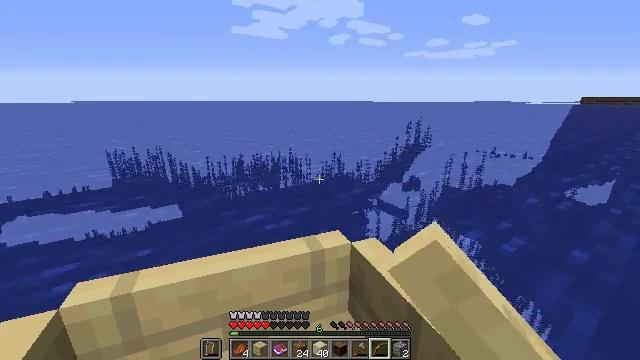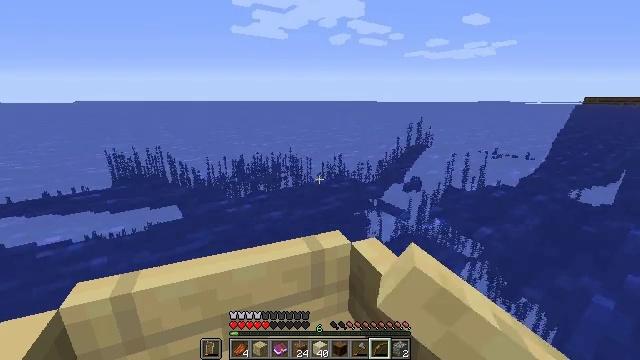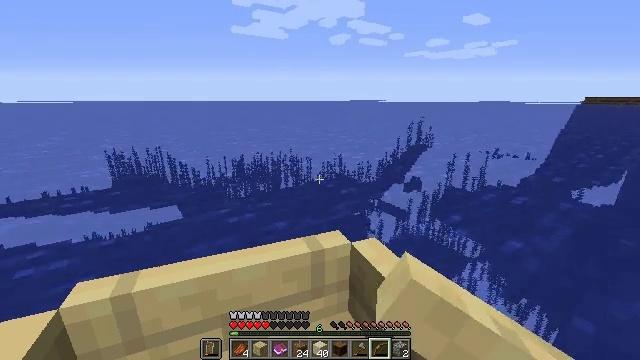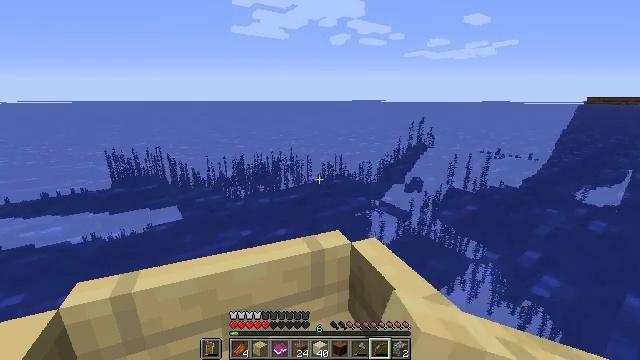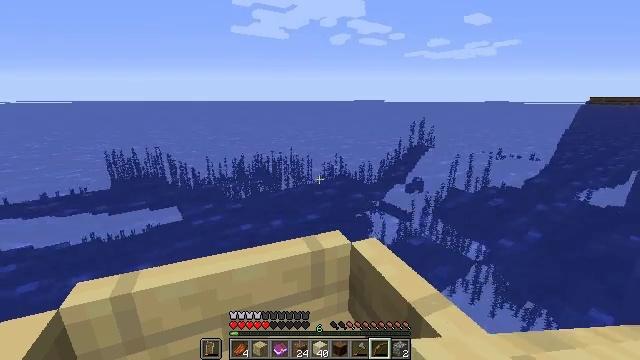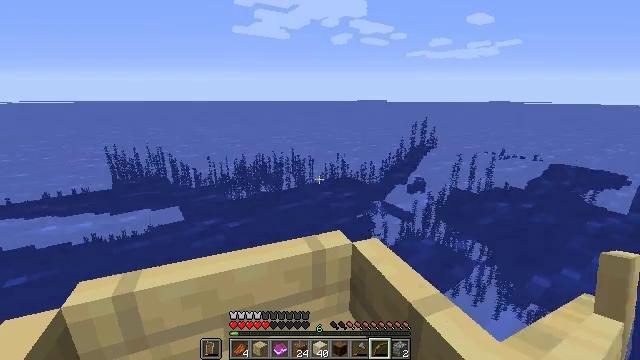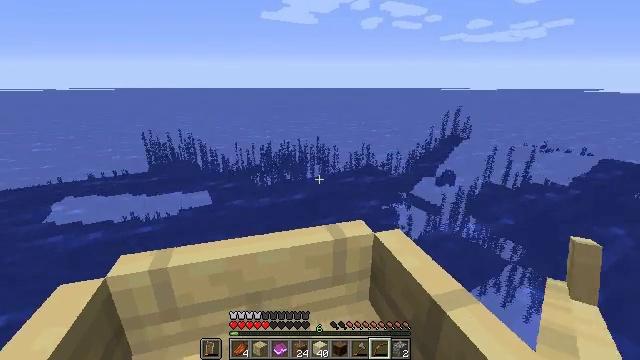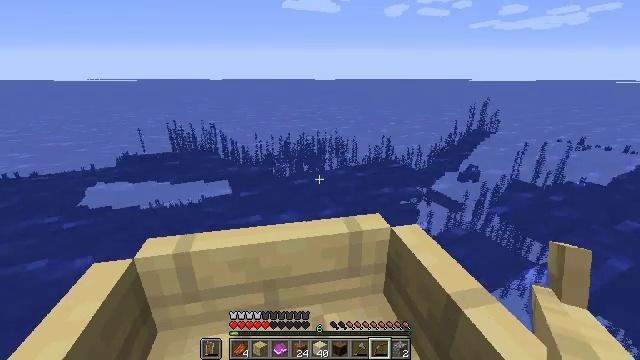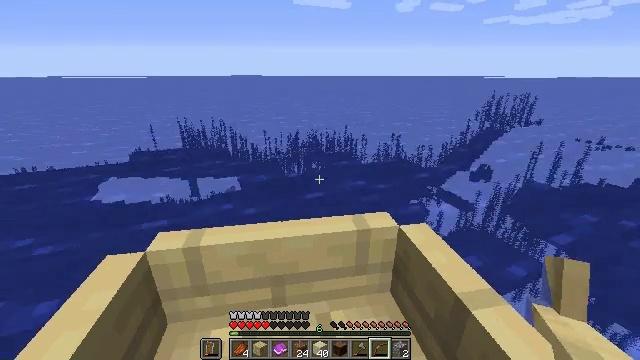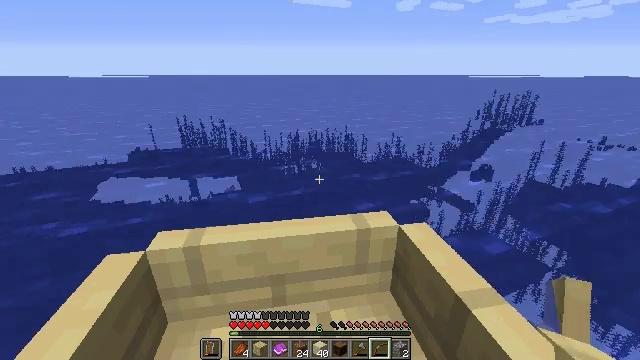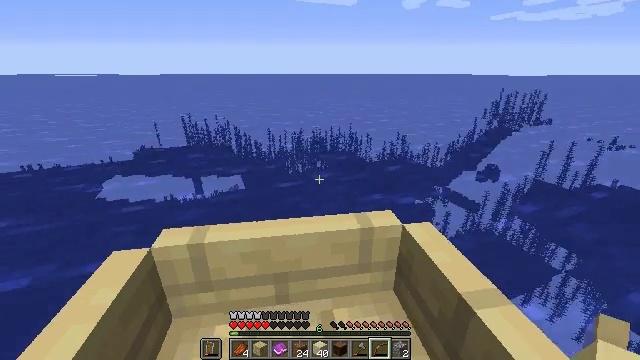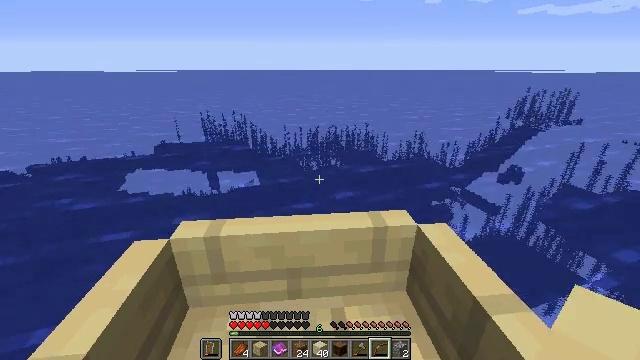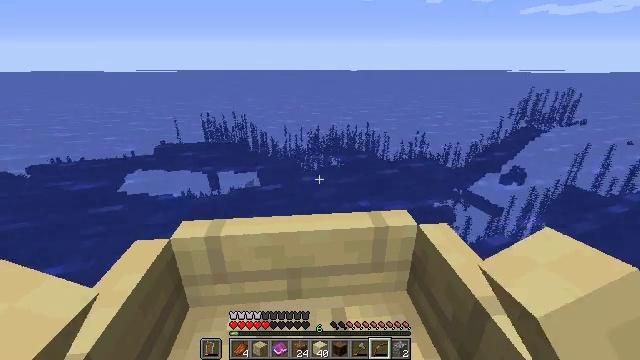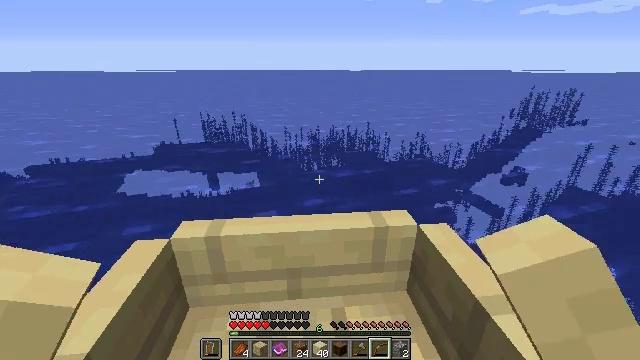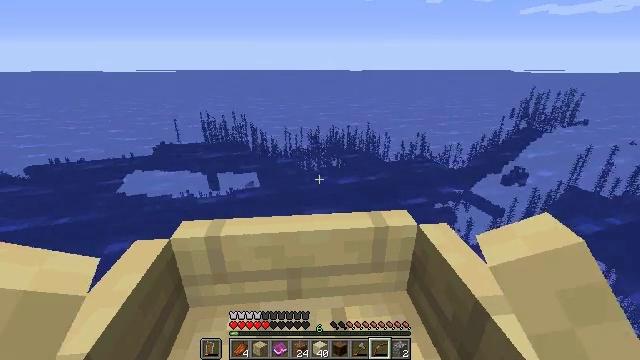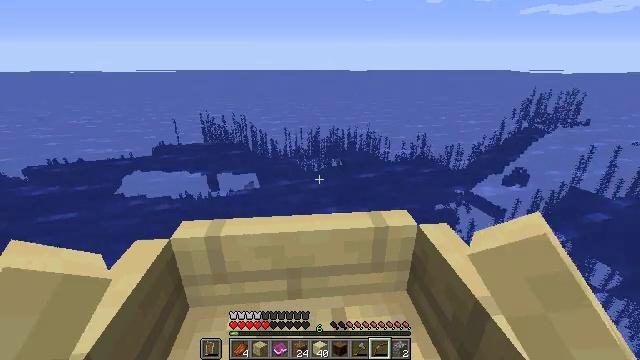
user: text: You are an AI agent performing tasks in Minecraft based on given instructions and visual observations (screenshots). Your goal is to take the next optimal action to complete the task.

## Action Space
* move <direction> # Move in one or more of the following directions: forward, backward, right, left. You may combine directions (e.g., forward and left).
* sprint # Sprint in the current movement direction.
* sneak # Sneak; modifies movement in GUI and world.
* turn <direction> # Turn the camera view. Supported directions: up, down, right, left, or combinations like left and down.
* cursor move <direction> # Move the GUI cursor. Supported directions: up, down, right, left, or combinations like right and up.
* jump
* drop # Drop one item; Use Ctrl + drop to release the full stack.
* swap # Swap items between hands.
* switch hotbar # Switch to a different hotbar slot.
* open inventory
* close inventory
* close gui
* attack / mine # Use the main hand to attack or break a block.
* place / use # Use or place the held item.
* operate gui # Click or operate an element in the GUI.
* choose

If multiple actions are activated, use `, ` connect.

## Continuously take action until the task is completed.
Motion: motion action
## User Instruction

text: Break packed ice to add to inventory.
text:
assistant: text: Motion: move forward
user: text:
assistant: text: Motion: move forward
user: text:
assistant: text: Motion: move forward
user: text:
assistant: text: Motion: move forward
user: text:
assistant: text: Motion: move forward
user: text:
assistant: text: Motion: move forward, turn left and down
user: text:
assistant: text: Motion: move forward, turn left and down
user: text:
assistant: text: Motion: move forward, turn left
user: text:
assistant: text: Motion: move forward
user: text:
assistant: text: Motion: move forward
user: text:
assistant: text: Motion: move forward, turn left
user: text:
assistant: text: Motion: move forward
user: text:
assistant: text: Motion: move forward
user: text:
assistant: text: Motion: move forward
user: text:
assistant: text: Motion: move forward
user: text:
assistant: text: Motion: move forward
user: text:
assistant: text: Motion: move forward
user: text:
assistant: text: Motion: move forward
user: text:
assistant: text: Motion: move forward
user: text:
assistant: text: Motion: move forward
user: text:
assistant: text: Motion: move forward
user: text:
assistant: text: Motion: move forward and move left
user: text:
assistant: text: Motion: move forward and move left
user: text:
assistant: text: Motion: move forward and move left
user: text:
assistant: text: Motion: move forward
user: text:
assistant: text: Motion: move forward
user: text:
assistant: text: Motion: move forward
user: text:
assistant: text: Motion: move forward
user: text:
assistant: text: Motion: move forward
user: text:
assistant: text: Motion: move forward